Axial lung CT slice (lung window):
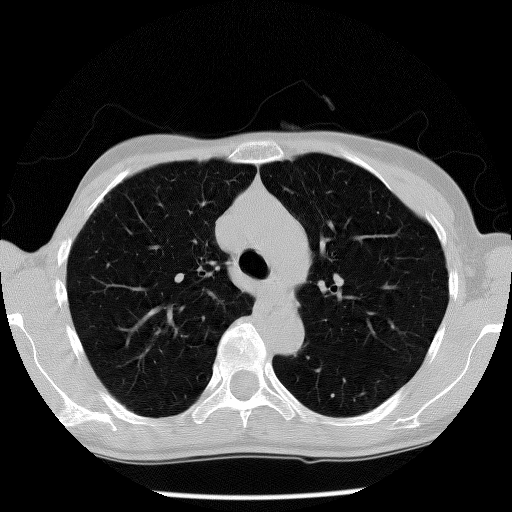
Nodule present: no